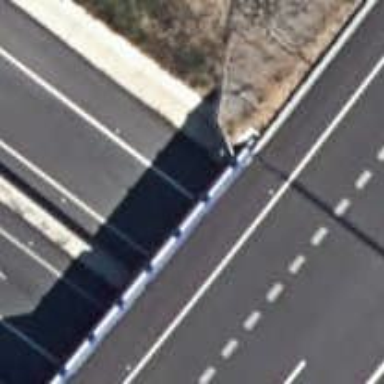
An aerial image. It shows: Asphalt tunnel on motorway link.